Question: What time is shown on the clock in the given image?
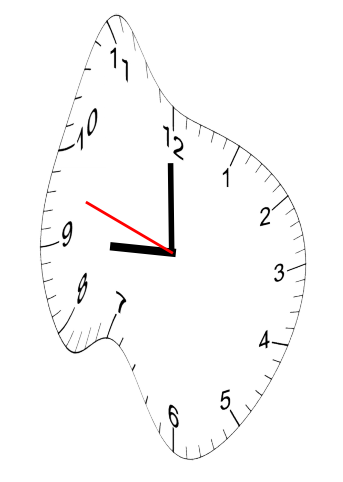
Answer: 08:59:48